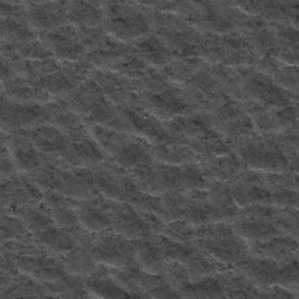
Label: frost